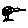
Label: bird